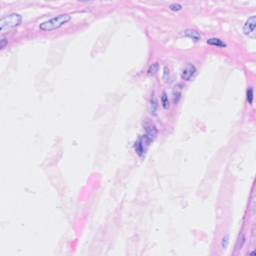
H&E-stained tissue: Breast